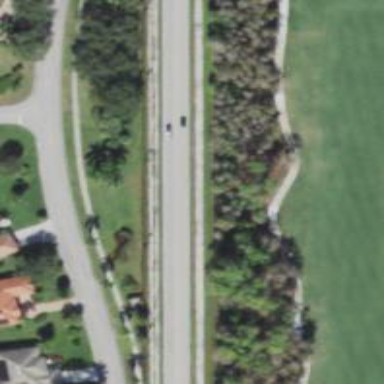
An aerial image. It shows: Tertiary road.